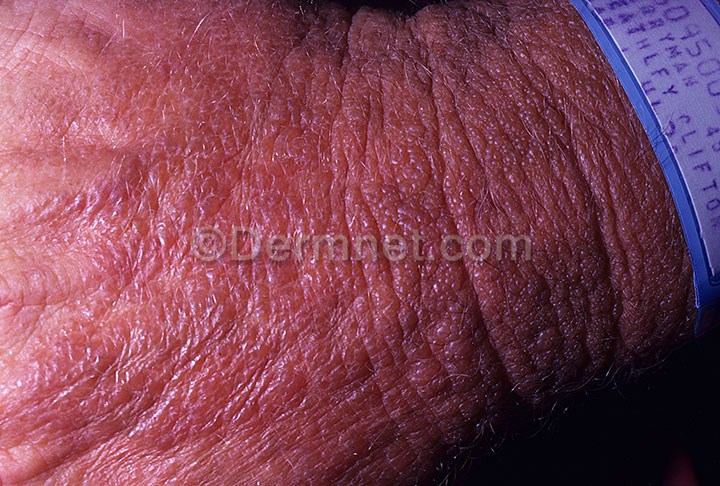
Disease: Light Diseases and Disorders of Pigmentation